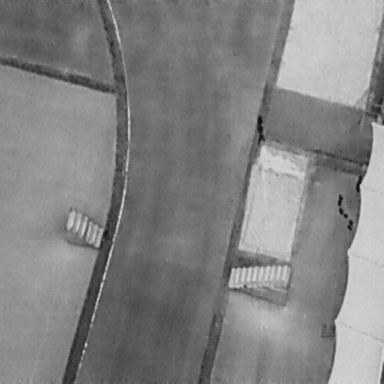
There are three People in the infrared image.